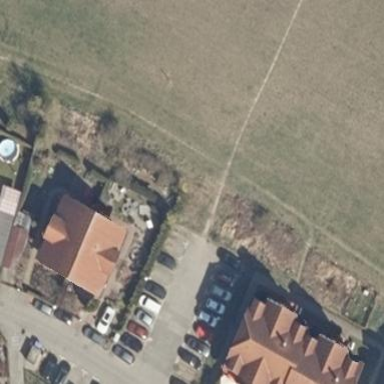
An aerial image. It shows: Parking area.